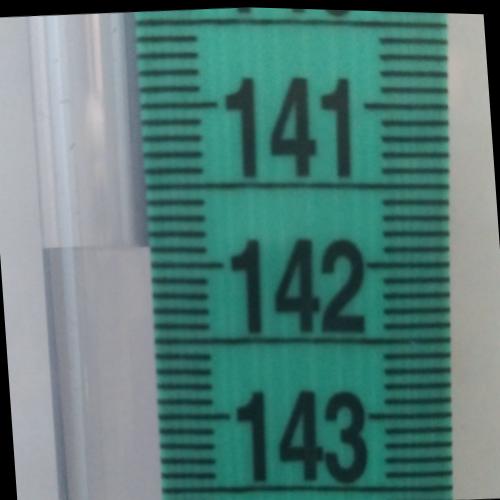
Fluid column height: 141.9 cm